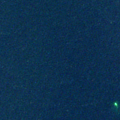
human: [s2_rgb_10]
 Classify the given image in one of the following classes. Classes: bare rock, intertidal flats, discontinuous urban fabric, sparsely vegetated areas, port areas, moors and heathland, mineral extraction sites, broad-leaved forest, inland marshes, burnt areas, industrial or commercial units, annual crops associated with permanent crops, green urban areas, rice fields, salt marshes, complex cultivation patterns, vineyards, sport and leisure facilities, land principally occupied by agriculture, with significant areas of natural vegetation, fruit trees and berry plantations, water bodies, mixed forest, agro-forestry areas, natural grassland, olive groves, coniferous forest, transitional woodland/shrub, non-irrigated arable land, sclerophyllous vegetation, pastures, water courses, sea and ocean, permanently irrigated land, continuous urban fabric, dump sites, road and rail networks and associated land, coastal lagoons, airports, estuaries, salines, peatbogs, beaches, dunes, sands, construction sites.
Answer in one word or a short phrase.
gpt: sea and ocean